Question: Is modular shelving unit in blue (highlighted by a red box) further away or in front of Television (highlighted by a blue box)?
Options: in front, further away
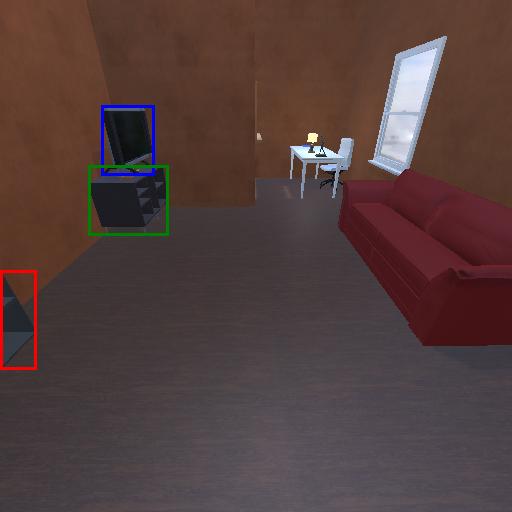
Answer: in front